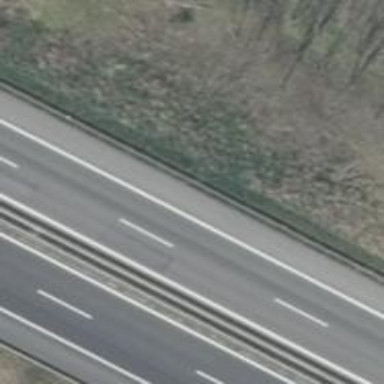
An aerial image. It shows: Concrete motorway.